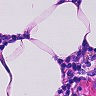
Metastatic tissue present: no